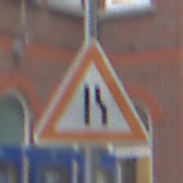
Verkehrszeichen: EinseitigVerengteFahrbahnRechts
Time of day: MorningAfternoon
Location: Outdoor (Urban)
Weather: Overcast
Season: NotSpecified
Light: Natural